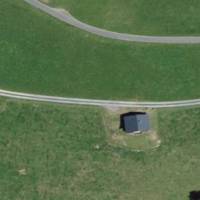
EUNIS habitat code: 23
Species observed at this site:
Epilobium hirsutum